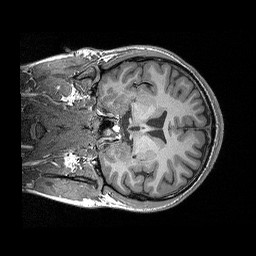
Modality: T1w
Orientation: coronal
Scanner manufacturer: siemens
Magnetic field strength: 3 T
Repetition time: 2.3 s
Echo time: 0.00298 s